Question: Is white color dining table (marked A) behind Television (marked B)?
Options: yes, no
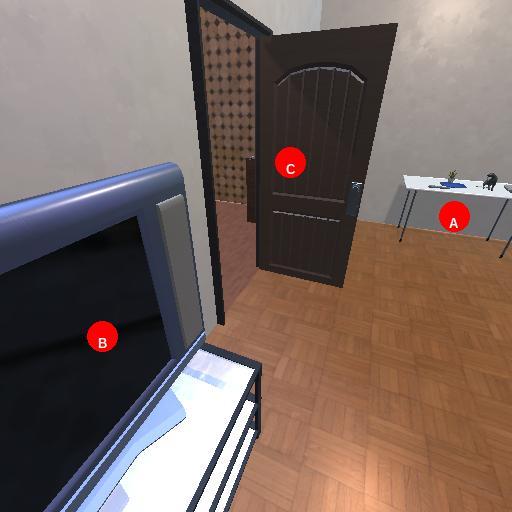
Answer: yes